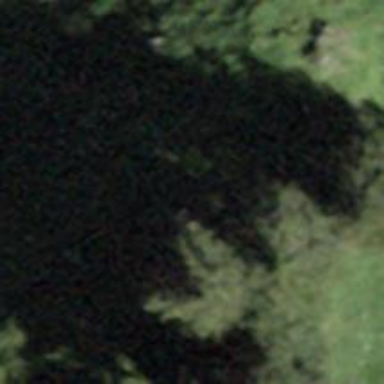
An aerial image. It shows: Single tag "natural: tree."